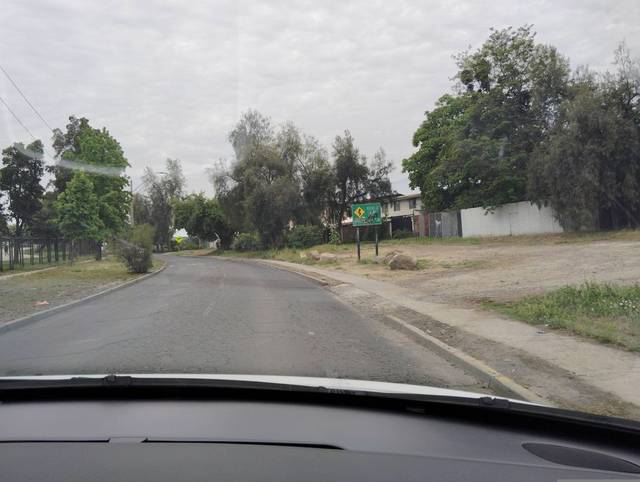
Region: Chile
Coordinates: -33.516, -70.55